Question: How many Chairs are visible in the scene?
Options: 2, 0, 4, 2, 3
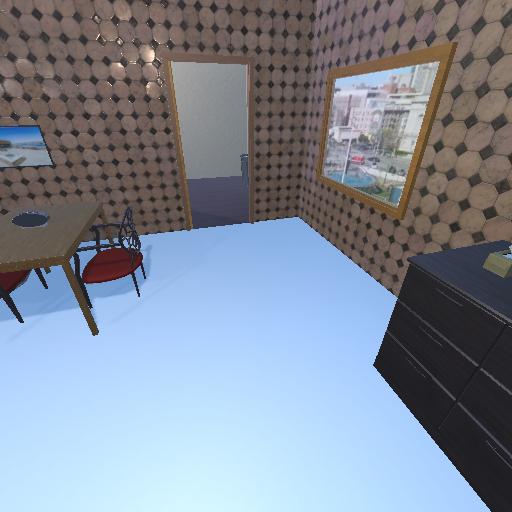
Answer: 2